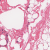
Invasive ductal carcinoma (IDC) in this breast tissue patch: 0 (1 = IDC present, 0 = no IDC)